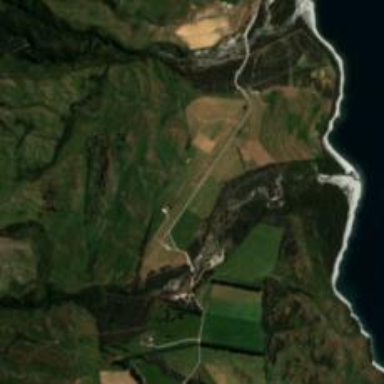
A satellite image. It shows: Airstrip at the airport.